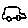
Label: car